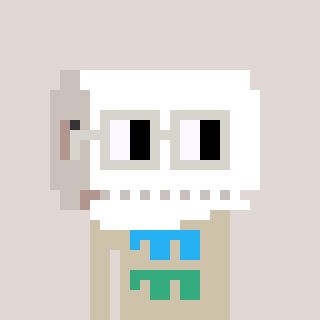
a pixel art character with square light gray glasses, a toiletpaper-full-shaped head and a bege-colored body on a warm background